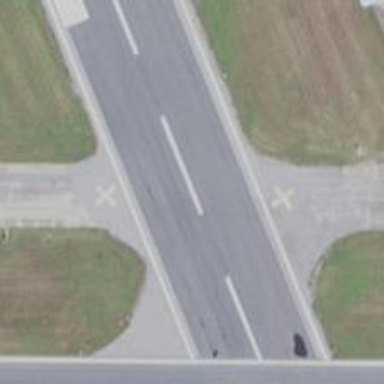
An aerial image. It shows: Runway surface made of asphalt at airport.